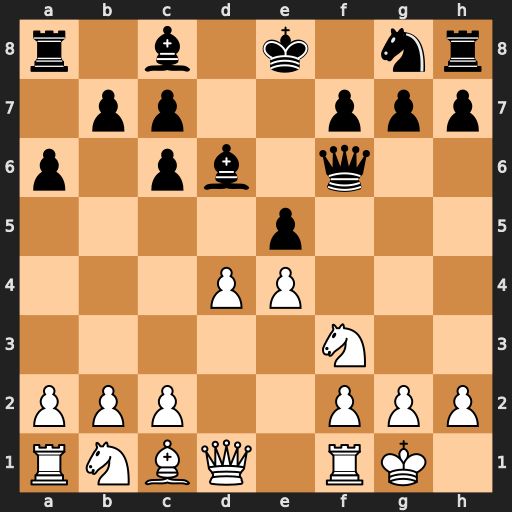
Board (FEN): r1b1k1nr/1pp2ppp/p1pb1q2/4p3/3PP3/5N2/PPP2PPP/RNBQ1RK1
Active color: w
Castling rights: kq
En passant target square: -
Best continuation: dxe5 Bxe5 Bg5 Qd6 Nxe5 Qxd1 Rxd1